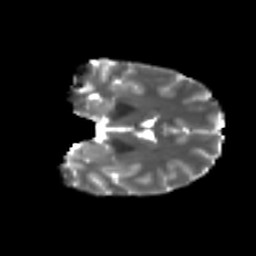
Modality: T2w
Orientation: coronal
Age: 21
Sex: female
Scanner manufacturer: ge
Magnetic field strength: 3 T
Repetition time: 7.8 s
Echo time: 0.0612 s